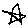
Label: star